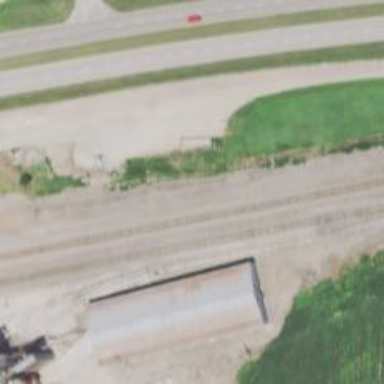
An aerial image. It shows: Railway track.